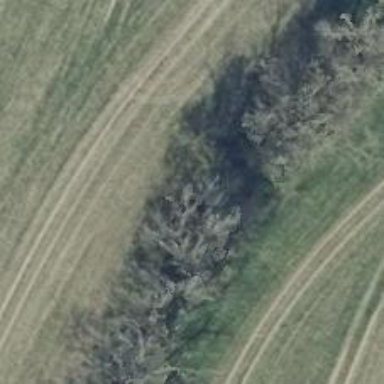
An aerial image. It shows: Row of deciduous broadleaved trees.